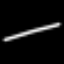
Label: line